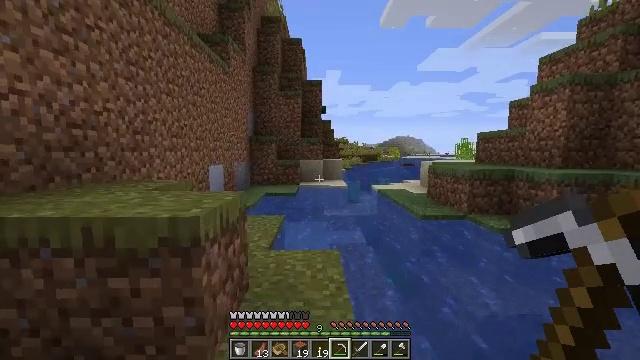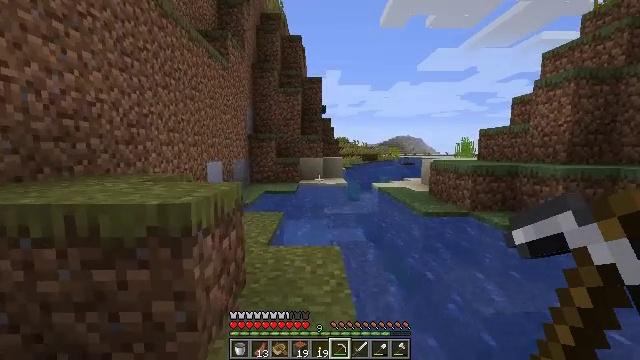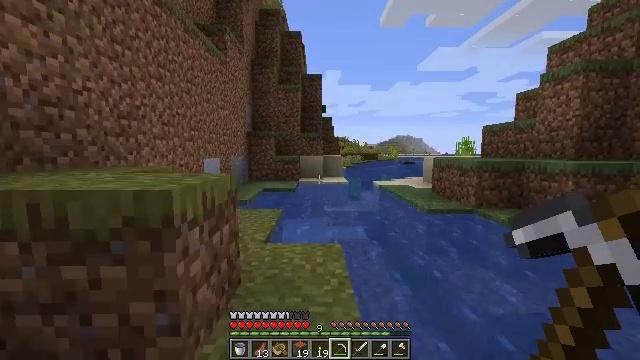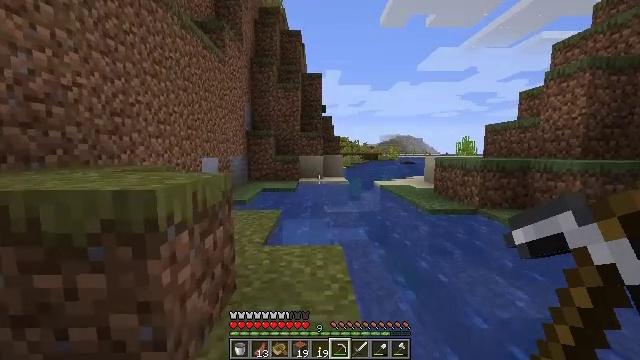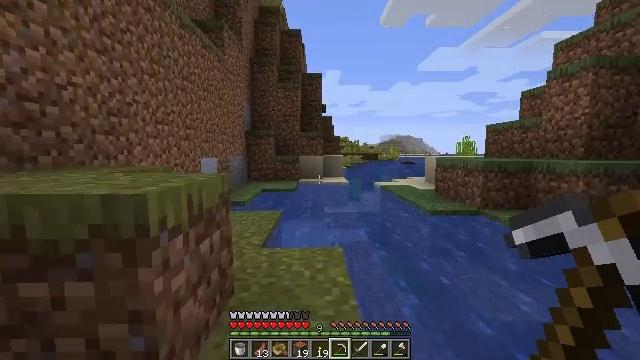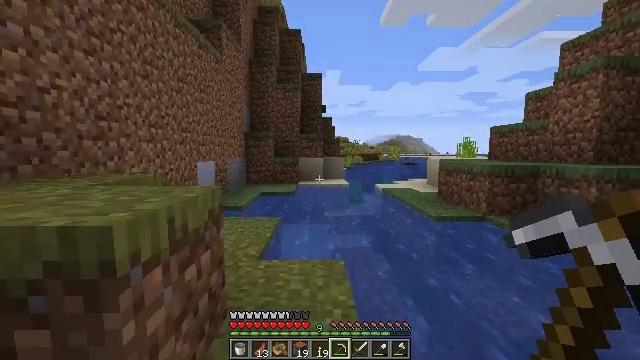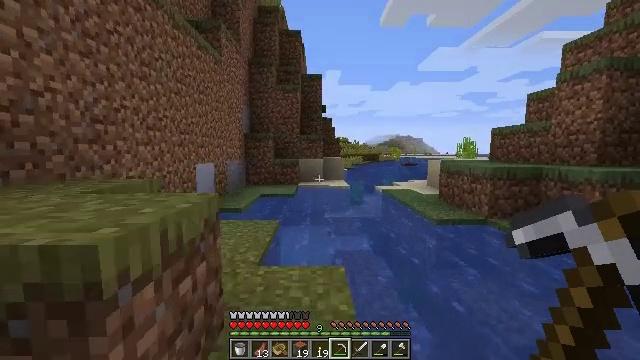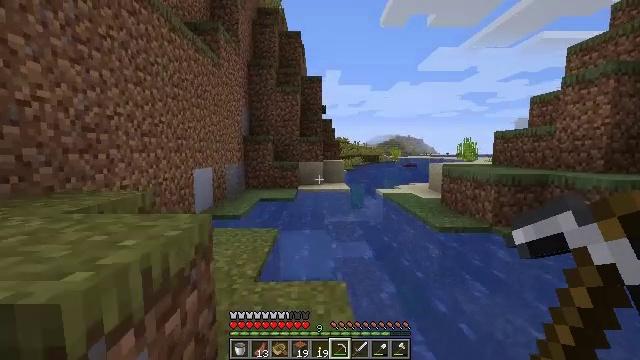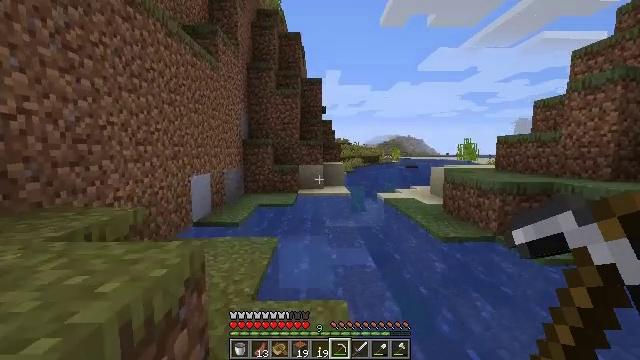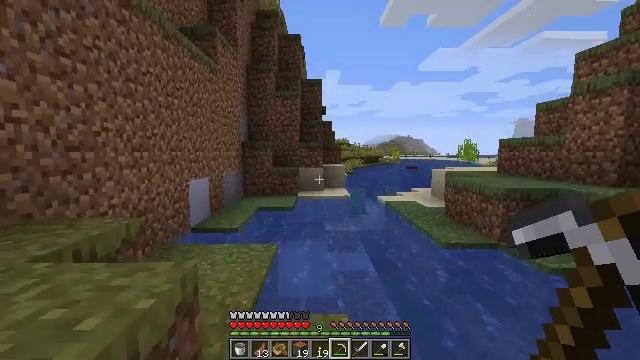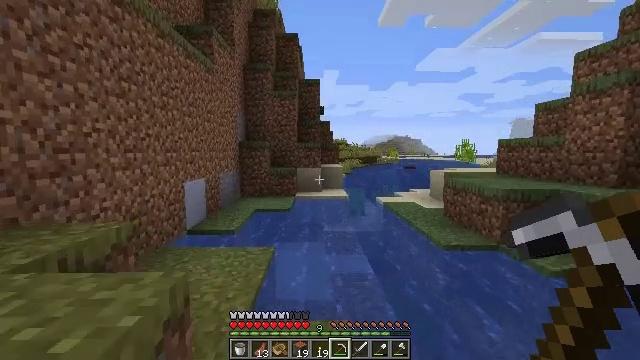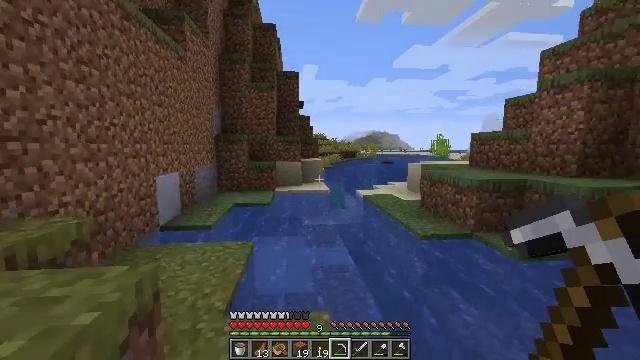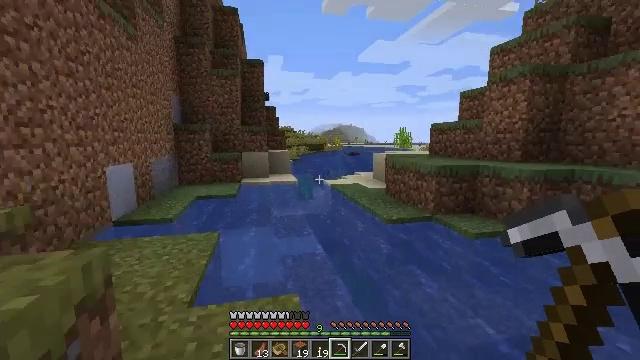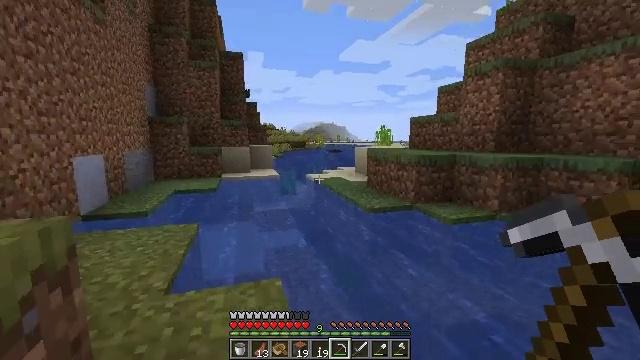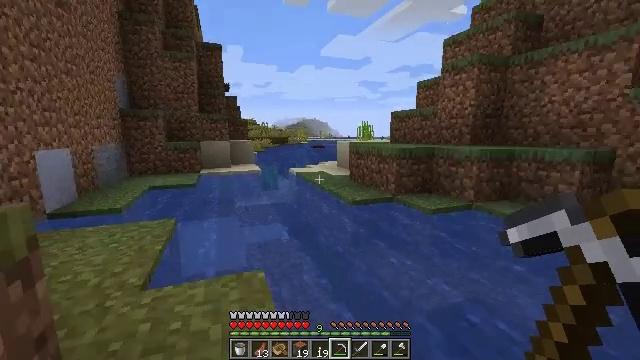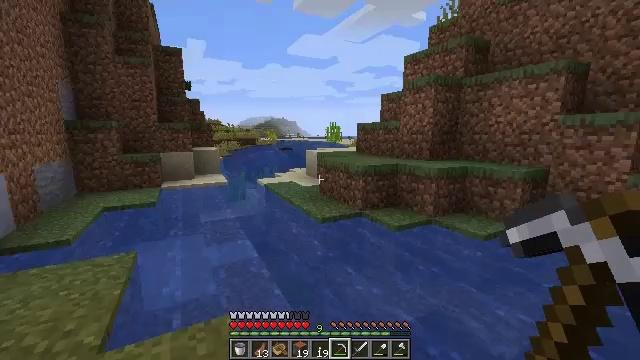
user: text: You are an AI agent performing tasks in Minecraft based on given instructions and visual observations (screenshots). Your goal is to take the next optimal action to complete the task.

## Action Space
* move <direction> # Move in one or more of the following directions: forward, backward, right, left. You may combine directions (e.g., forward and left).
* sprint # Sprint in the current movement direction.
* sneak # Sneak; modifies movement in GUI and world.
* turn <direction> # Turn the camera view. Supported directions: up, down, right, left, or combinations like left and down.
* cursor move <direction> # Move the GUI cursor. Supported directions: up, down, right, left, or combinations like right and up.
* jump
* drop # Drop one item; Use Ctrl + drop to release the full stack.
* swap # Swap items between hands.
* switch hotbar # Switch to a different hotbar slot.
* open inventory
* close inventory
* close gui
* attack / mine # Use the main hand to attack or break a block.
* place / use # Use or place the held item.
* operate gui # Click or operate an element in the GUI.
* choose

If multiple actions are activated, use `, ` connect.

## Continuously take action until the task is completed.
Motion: motion action
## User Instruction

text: Collect sugar cane near water sources.
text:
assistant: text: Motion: move forward, jump
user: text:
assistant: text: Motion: move forward, jump
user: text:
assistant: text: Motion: move forward, jump
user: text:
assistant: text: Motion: move forward, jump
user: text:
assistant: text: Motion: move forward, jump
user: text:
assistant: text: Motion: move forward, jump
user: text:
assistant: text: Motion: move forward, jump
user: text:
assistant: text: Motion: move forward, jump
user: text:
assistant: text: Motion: move forward, jump
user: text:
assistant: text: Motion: move forward, jump
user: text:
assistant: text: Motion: move forward, turn right and down
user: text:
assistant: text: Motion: move forward, turn right and down
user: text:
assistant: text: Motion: move forward, turn right
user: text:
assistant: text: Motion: move forward, sprint, turn right
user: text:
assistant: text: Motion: move forward, sprint, turn right
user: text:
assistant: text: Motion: move forward, sprint, turn right
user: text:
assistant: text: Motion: move forward, sprint
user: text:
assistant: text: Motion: move forward
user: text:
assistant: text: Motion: move forward, jump
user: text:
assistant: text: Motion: move forward, jump
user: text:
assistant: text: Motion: move forward, jump
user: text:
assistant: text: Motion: move forward, jump
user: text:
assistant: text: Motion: move forward, turn left and down, jump
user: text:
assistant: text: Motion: move forward, turn left, jump
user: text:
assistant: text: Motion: move forward, jump
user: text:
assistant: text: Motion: move forward, jump
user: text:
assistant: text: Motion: move forward, jump
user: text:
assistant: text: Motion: move forward, jump
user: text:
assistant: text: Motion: move forward, jump
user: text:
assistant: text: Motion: move forward, jump